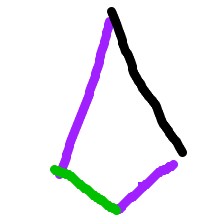
Shape: kite